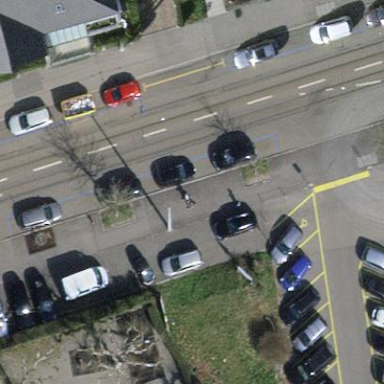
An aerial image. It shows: Parking lane designated for parking.